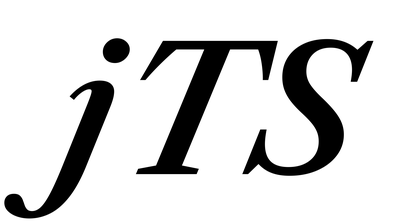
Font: LibreCaslonText-Italic_SemiBold_Italic